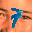
Label: 7